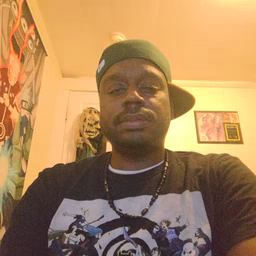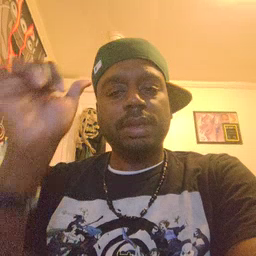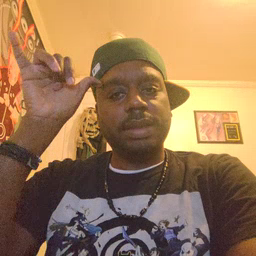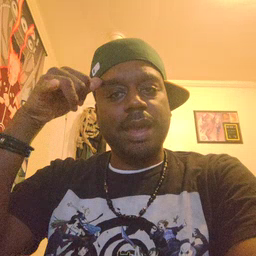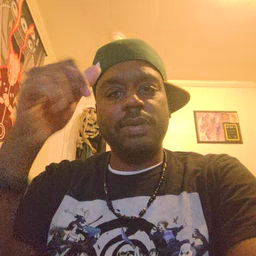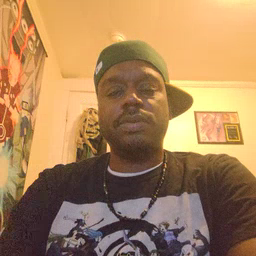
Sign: cow